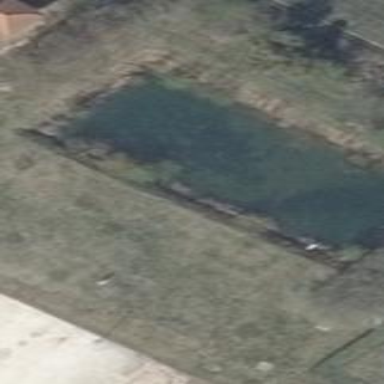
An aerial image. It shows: Peaceful pond surrounded by nature.